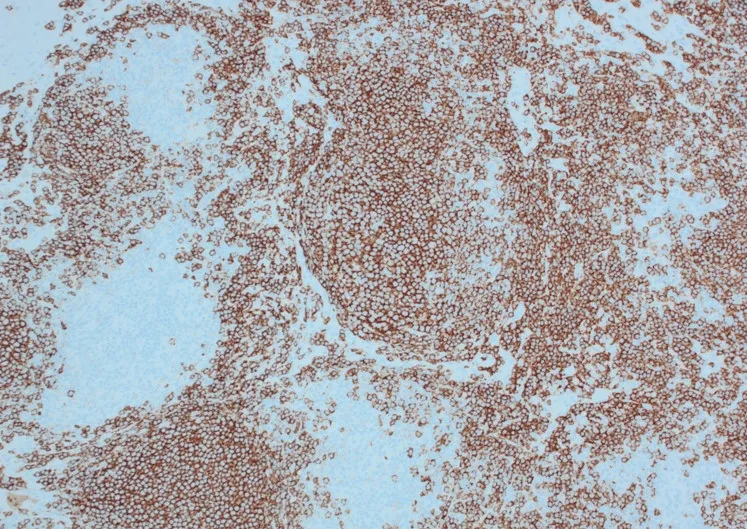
CD20 stain, mesenteric excisional lymph node biopsy.
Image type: pathology (immunostaining)